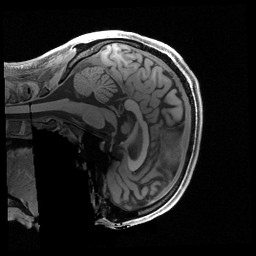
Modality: T1w
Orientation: sagittal
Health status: healthy
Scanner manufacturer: siemens
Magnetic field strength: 3 T
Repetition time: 2.4 s
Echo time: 0.00222 s